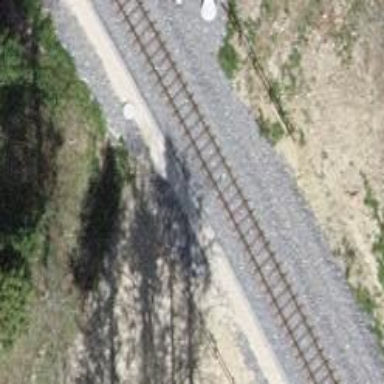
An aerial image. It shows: Uncontrolled level crossing for the railway.